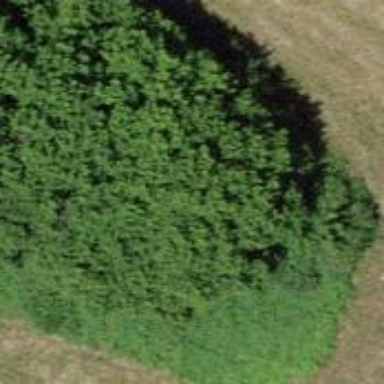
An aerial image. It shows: Hedge acting as barrier.